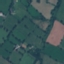
Land use / land cover: Pasture